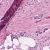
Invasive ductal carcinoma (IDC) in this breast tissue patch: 1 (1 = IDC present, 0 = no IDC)